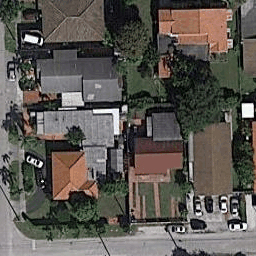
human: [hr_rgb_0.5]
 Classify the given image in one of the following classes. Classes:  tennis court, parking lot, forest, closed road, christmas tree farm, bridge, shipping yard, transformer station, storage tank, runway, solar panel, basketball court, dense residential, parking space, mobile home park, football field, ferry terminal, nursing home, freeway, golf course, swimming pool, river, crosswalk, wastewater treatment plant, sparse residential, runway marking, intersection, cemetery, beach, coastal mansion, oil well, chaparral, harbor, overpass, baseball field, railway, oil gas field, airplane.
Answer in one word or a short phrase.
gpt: dense residential